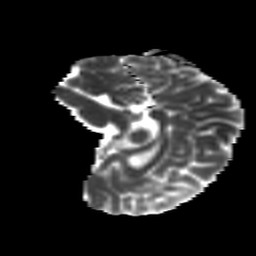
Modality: MD
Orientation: sagittal
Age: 16
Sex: female
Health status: ill
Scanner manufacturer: ge
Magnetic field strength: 3 T
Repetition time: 7.5 s
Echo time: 0.079 s